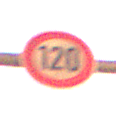
Verkehrszeichen: Geschwindigkeit120
Umgebung: Outdoor, Suburban
Tageszeit: Night
Wetter: PartlyCloudy
Licht: Artificial
Jahreszeit: NotSpecified
Kontrast: HighContrast